Field crop: maize
Growth stage: 1
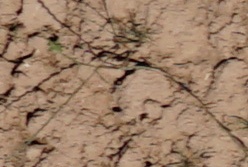
Species: lolium